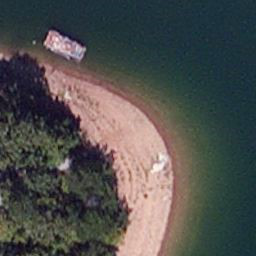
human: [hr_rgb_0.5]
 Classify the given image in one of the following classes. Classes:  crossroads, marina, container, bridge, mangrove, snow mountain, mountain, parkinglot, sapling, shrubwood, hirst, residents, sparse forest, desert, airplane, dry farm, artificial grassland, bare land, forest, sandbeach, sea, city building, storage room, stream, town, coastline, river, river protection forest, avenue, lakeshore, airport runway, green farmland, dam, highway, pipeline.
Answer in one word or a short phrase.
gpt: lakeshore